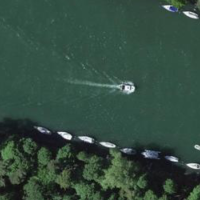
EUNIS habitat code: 15
Species observed at this site:
Allium ursinum